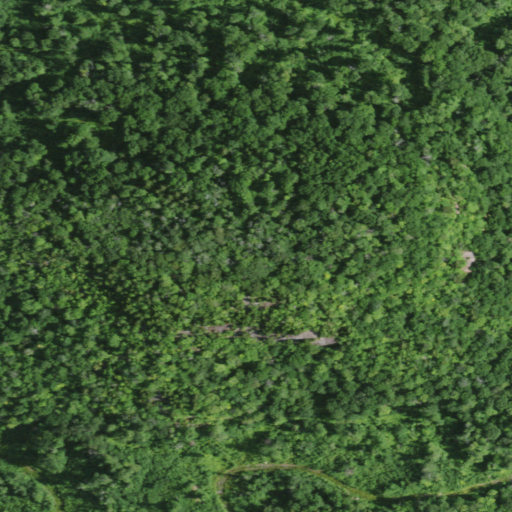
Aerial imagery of mountain in New York named County Line Mountain containing deciduous forest, mixed forest, evergreen forest, and shrub